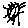
Label: sun